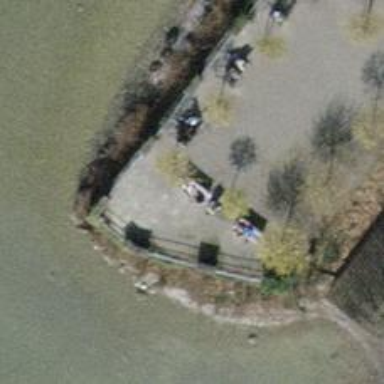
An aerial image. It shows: Brown bench in the vicinity.